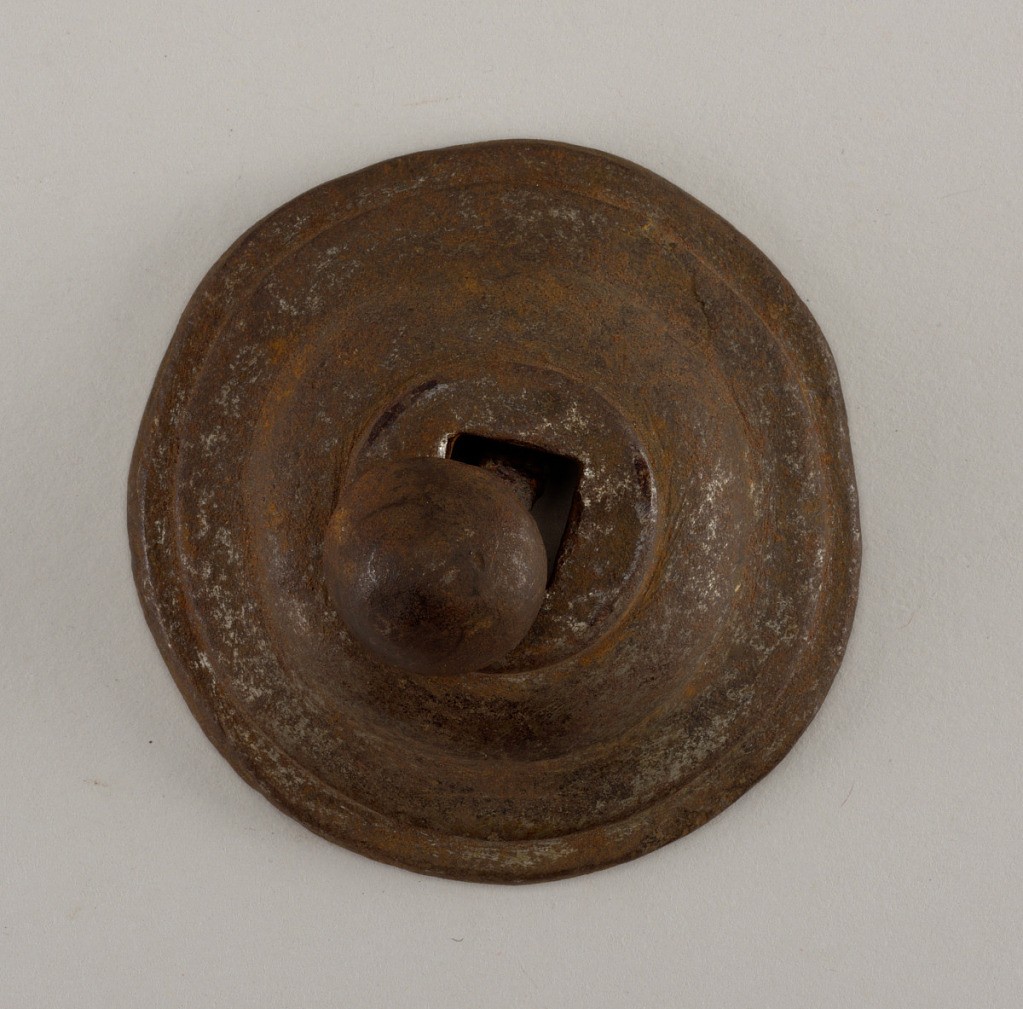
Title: Doorplate fastener knobbed post
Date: ca. 1550–1700
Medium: Steel-plated wrought iron
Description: Circular flat mount, pierced geometrically to form eight angular repeats. Nail heads are rounded, on square shanks.